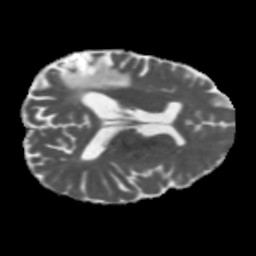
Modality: MD
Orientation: axial
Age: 47
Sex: male
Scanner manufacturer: siemens
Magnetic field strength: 3 T
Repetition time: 5.47 s
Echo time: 0.0854 s